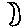
Label: moon